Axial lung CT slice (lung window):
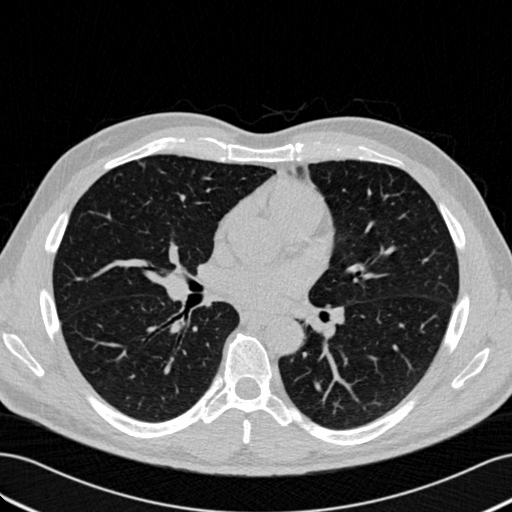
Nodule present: no